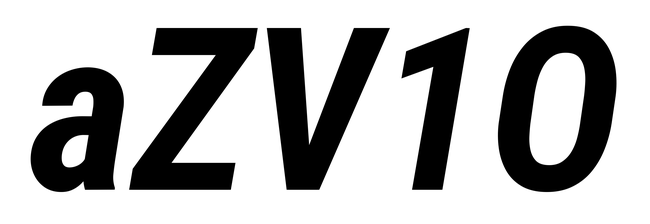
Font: Roboto-Italic_Condensed_Bold_Italic